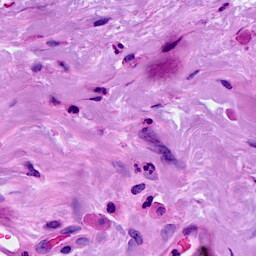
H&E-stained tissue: Breast